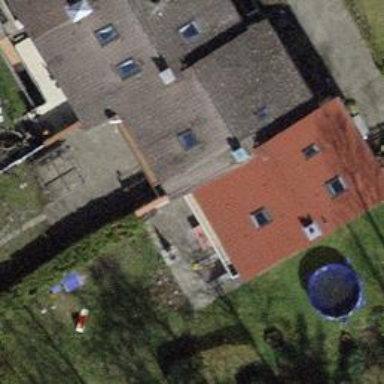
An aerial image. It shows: Gabled roof house.